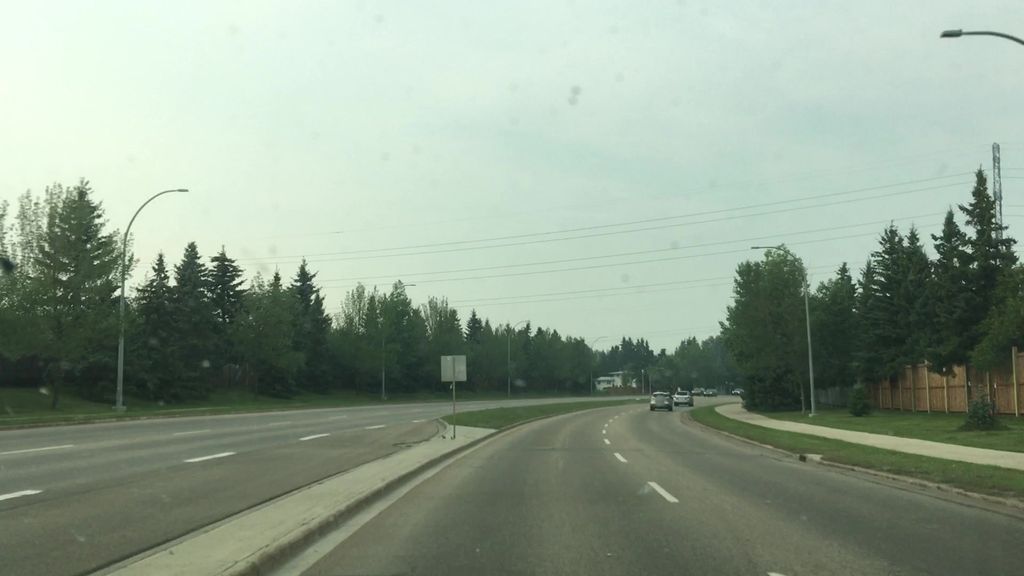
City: edmonton